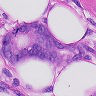
Metastatic tissue present: yes